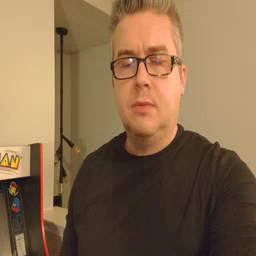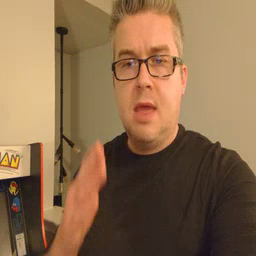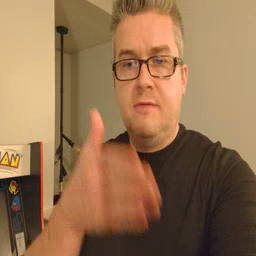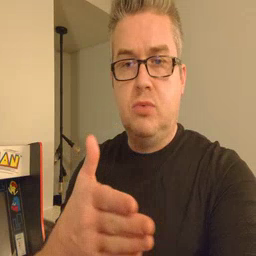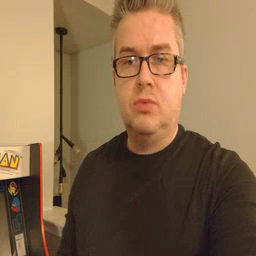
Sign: after